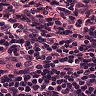
Metastatic tissue present: no